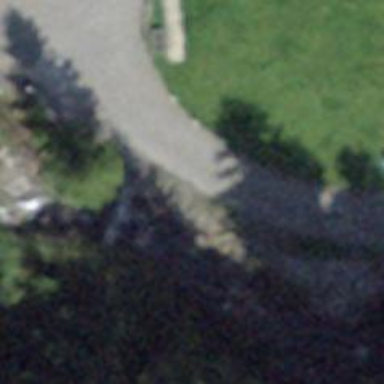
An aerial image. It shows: Driveway.